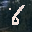
Label: 6